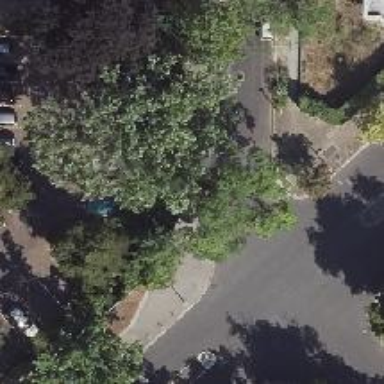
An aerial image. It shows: Residential road with asphalt surface and separate sidewalk.